Interaction volume radius: 5 \u00c5
Interaction volume height: 35 \u00c5
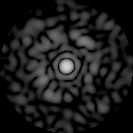
Disorder parameter: 0.8102